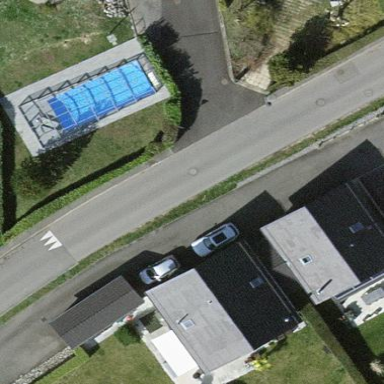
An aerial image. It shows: Residential building.